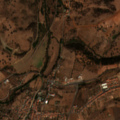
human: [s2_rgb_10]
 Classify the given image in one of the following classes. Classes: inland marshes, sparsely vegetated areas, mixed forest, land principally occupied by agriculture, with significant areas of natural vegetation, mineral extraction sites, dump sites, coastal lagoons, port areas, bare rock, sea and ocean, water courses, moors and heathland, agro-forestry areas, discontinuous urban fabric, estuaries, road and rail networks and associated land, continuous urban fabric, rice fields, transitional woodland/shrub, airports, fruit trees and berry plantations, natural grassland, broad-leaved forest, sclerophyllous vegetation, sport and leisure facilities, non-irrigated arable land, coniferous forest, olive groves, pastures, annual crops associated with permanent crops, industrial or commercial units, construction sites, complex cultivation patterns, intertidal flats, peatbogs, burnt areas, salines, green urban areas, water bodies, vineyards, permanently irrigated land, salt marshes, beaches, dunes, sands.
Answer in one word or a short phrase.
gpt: discontinuous urban fabric, non-irrigated arable land, complex cultivation patterns, land principally occupied by agriculture, with significant areas of natural vegetation, agro-forestry areas, transitional woodland/shrub